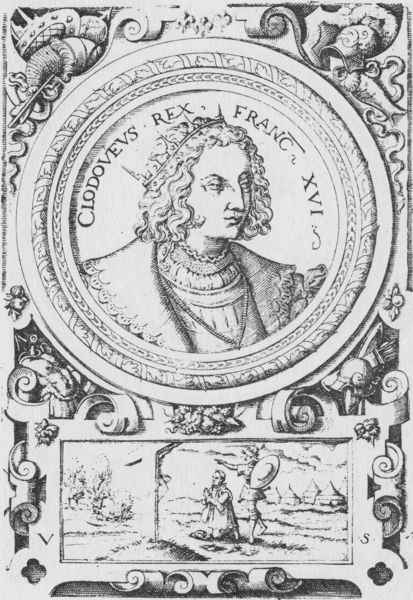
Titel: Bildnis von König Clovis III von Frankreich
Künstler: Virgil Solis
Institution: (Seriendruck)
Schlagwörter: kopf, mann, bäume, landschaft, menschen, frankreich, haar, männer, nase, profil, szene, zeichnung, ornament, hemd, jung, kragen, rahmen, portrait, porträt, haare, mantel, spitzen, krone, lippen, locken, kreis, rund, rundbild, tondo, relief, schrift, kette, schriftzug, könig, tafel, kartusche, inschrift, ornamente, rüschen, schild, medaillon, kreuz, rechteck, druck, radierung, stich, text, helm, herrscher, beten, entwurf, franz, pelzkragen, kreuzigung, kreuzzüge, emblem, kupferstich, blaß, verzierungen, zelte, münze, zeichung, latein, franc, galgen, rex, mann könig, chlodwig, schirift, druck porträt, clodoveus, clodovevs, xvi, franz 16.